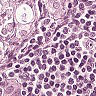
Metastatic tissue present: yes